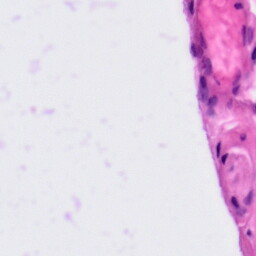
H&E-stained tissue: Tonsil